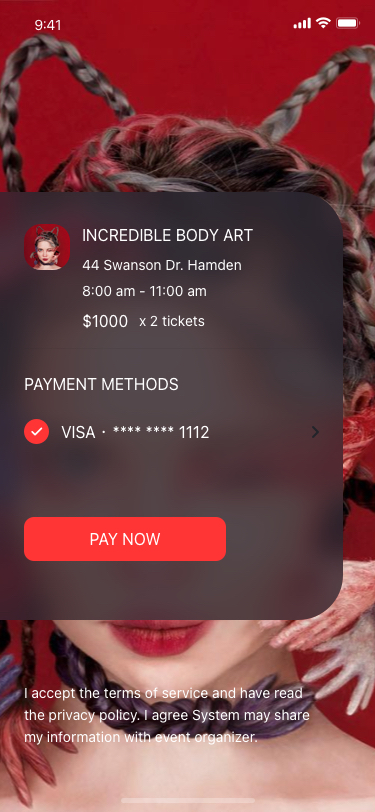
Text in this UI design:
INCREDIBLE BODY ART
44 Swanson Dr. Hamden
8:00 am - 11:00 am
x 2 tickets
$1000
PAYMENT METHODS
VISA · **** **** 1112
PAY NOW
I accept the terms of service and have read the privacy policy. I agree System may share my information with event organizer.